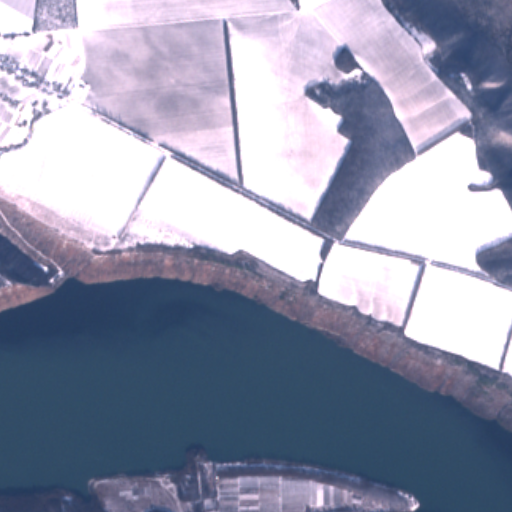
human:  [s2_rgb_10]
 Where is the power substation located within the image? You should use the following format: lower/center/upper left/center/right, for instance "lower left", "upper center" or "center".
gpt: The power substation is located in the lower center of the image.
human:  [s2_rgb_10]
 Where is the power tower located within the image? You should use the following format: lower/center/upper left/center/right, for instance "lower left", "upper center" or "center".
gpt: The power tower is located in the lower center of the image.
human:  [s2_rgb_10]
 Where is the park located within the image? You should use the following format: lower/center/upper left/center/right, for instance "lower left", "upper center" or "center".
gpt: There is no park in the image.